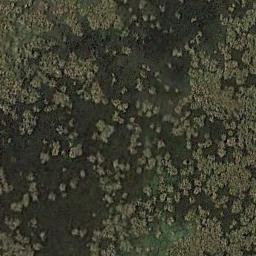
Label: wetland